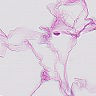
Metastatic tissue present: no